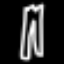
Label: pants